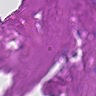
Metastatic tissue present: no